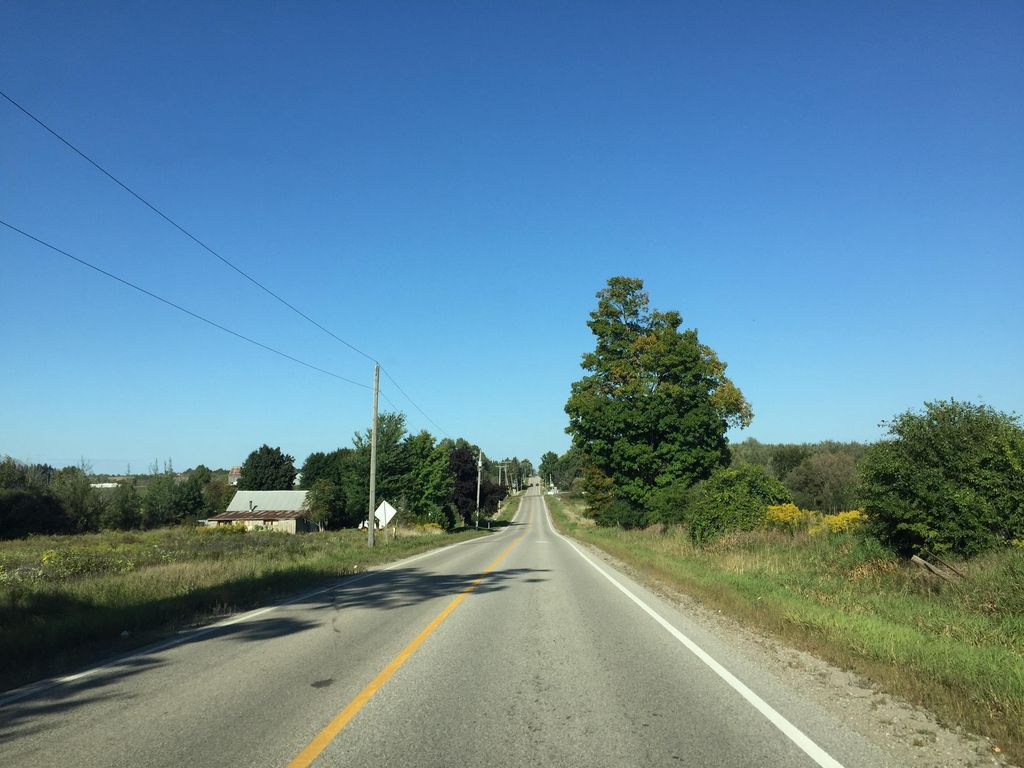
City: kitchener-waterloo